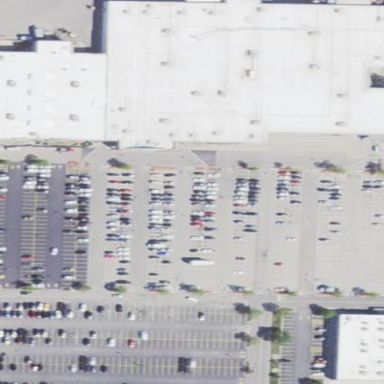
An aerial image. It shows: Parking area with surface.